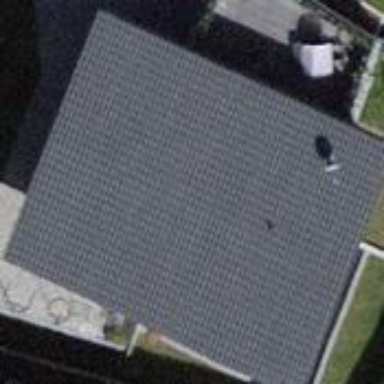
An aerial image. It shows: Detached building with skillion roof shape.